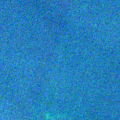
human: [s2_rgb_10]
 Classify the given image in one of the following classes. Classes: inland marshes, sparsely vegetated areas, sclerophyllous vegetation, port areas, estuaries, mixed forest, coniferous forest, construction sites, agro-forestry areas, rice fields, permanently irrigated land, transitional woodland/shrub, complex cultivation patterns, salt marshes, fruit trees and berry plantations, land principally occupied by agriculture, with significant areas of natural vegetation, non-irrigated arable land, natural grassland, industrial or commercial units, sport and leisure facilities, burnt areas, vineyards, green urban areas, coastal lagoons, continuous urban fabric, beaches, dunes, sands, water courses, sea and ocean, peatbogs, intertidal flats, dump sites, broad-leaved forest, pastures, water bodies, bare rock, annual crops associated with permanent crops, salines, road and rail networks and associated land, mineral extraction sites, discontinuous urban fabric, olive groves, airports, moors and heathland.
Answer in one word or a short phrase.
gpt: sea and ocean